Question:
I have created a custom toolbar which I want to use uniformly across all the views of my app.
PROBLEM: When a ListView item is selected and a detail view loaded, I get the default back button bar and my custom toolbar, as shown above.
How can I merge both bars and have a single bar?
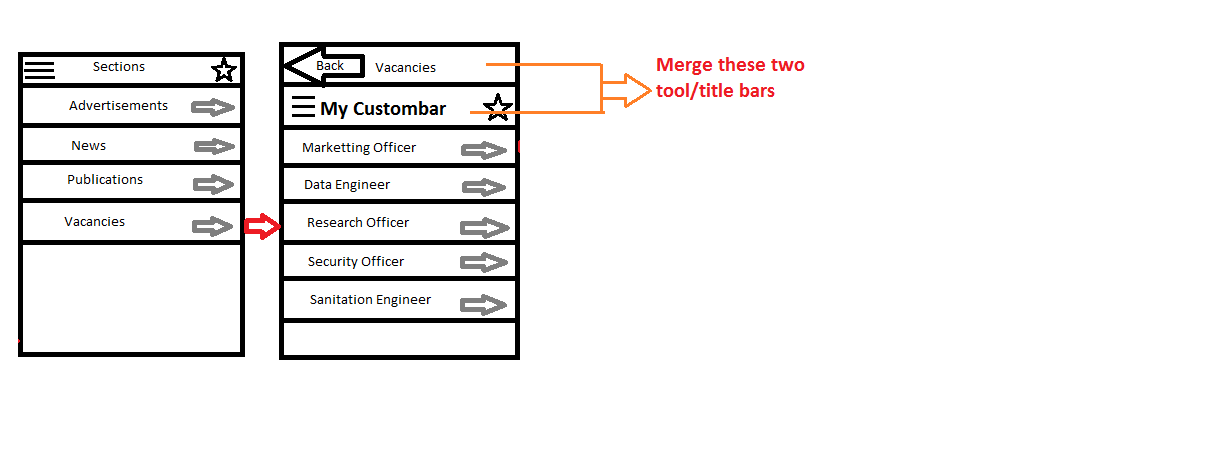
Answer: Based on your earlier <URL>, I assume you are using an Ext.navigation.View to host your section and vacancy lists.
Instead of creating your own toolbar you could customize the navigationbar of the navigation view. You get access to it by 'navigationview.getNavigationBar();' A navigationbar is nothing but an Ext.TitleBar, so you can add components by 'navigationbar.add();'